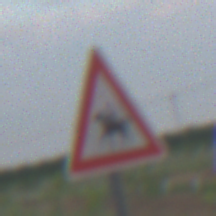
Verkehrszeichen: ReiterRechts
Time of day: SunriseSunset
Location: Outdoor (Nature)
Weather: PartlyCloudy
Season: NotSpecified
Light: Natural